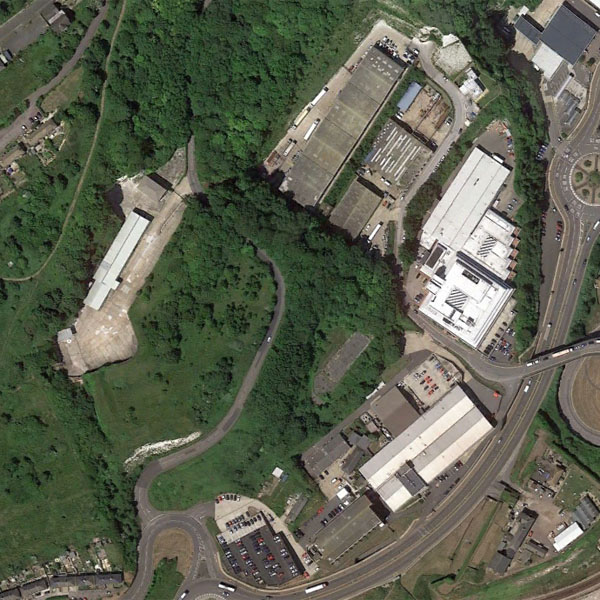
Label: Industrial